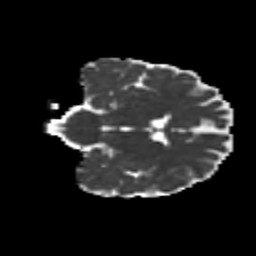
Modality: MD
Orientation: coronal
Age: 30
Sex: male
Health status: healthy
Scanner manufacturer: siemens
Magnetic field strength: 3 T
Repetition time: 8.6 s
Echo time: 0.095 s